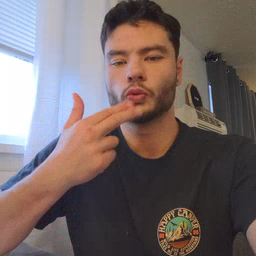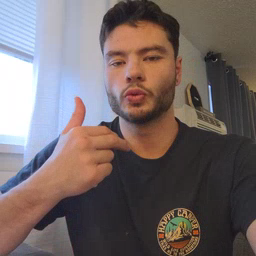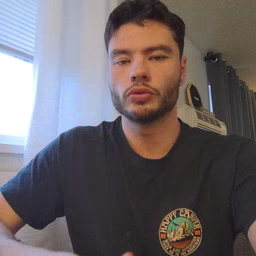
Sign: cute